Question: I have to calculate dx and dy so player1 has a circular movement.

I thin it is cos and sin related !
regards
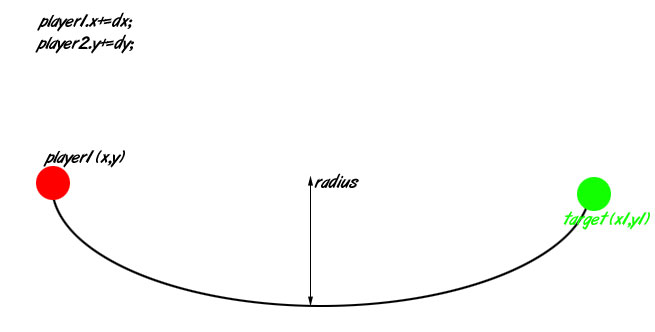
Answer: This looks like homework. Here are some basic elements to get you :
'''
var angle:Number = 45;
var centerPoint:Point = new Point(100,100);
var radius:uint = 100;
var radian:Number = angle * (Math.PI / 180);
var x:Number = (centerPoint.x + radius) * Math.cos(radian);
var y:Number = (centerPoint.y + radius) * Math.sin(radian);
'''
In this case, you would need to work the x and y variables into a function that gets called over time, where the angle variable increments towards an endpoint (your target).
Cheers